Question: According to the <URL>; should be located right before the closing head tag.
When I insert the code after the wp_head(); it works. But when I insert it before wp_head(); as it should be, it results in a blank space. Look at the picture to see what Firebug sais when it goes blank.
This is the code:
'''
<link rel="stylesheet" href="flexslider/flexslider.css" type="text/css" /> <script src="https://ajax.googleapis.com/ajax/libs/jquery/1.6.2/jquery.min.js"></script> <script src="flexslider/jquery.flexslider.js"></script>
<script type="text/javascript" charset="utf-8"> $(window).load(function() {
$('.flexslider').flexslider({
slideshow: true,
controlNav: false,
directionNav: false, animation: "slide", slideshowSpeed: 4500, animationDuration: 600,
}); }); </script>
'''
Firebug:
How come is that? Any ideas?
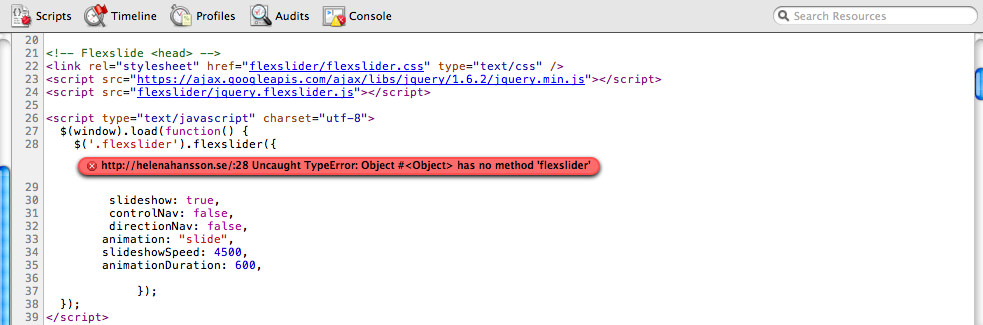
Answer: Yes, 'wp_head()' should be before '</head>', but your javascript code should be before '</body>'.
Javascript is always recommended to be put in the end of the DOM. In case that is not possible (e.g. specific javascript must be loaded before the DOM, which does not seem to be true in your case) , put it before '</head>' and after 'wp_head();'
Also, what I noticed in your case is that your main script might not be accessible if you are using SEO friendly urls. You should specify absolute url.